Question: I am working in Visual Studio 2013 on Windows 8.1 .
I have windows service project, for that i want to create a setup project.
I am trying to add install shield limited edition project.

When i am clicking on OK button. Nothing happend, nnly setup1 named folder created in my solution folder.
What should i do to fix this bug.
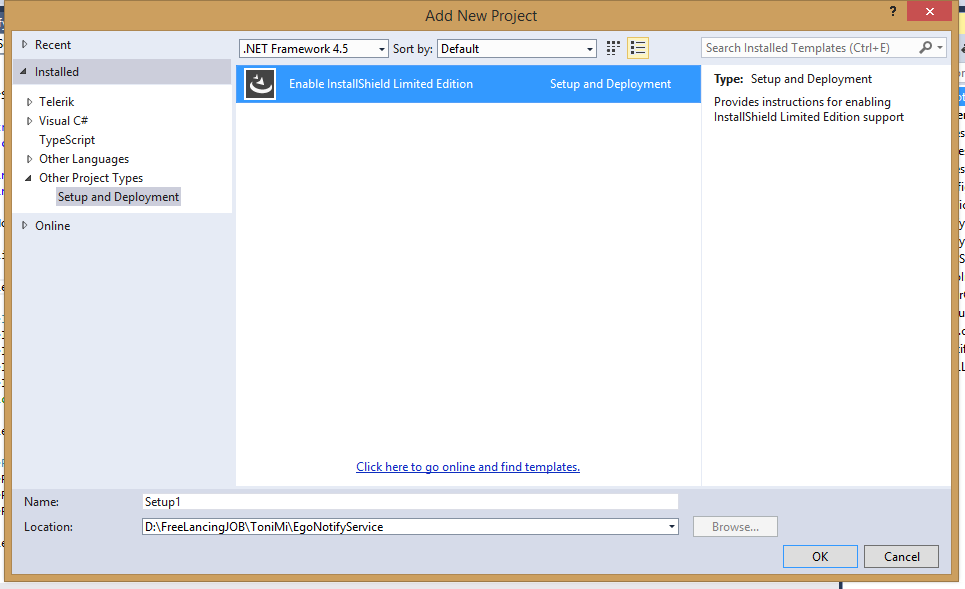
Answer: In the Visual Studio 2013, IDE showing "Enable InstallSheild Limited Edition", it means you have not installed InstallSheild yet. Download InstallShield from <URL>. After download it install installSeild and run visual studio as administrator. Then add InstallSheild template to your project, it will work now.
This <URL> will guide through rest process.